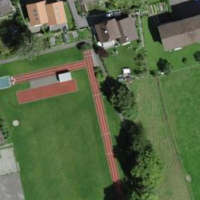
EUNIS habitat code: 55
Species observed at this site:
Corylus avellana